Question: I am using yii2 with bootstrap.
When replacing a regular input field with a select2 widget it "destroys" my page layout:

The html code of the region is:
'''
<div class="col-md-4">
<div class="panel panel-primary" style="padding: 10px;">
<div class="form-horizontal" role="form">
<div class="form-group form-group-sm">
<label class="col-sm-4 control-label" for="formGroupInputSmall">Vendor:</label>
<div class="col-xs-8">
<?php
echo $form->field($model, 'vendor_id', ['template' => "{input}"])->widget(Select2::classname(), [
'options' => ['placeholder' => 'Search for a vendor ...'],
'pluginOptions' => [
'allowClear' => true,
'minimumInputLength' => 3,
'ajax' => [
'url' => $url,
'dataType' => 'json',
'size' => Select2::SMALL,
'data' => new JsExpression('function(term,page) { return {search:term}; }'),
'results' => new JsExpression('function(data,page) { return {results:data.results}; }'),
],
'initSelection' => new JsExpression($initScript)
],
]);
?>
<!-- <input class="form-control" type="text" id="formGroupInputSmall"-->
<!-- placeholder="please enter vendor">-->
</div>
</div>
<div class="form-group form-group-sm">
<label class="col-sm-4 control-label" for="formGroupInputSmall">Vendor PO
Number:</label>
<div class="col-xs-8">
<input class="form-control" type="text" id="formGroupInputSmall"
placeholder="">
</div>
</div>
<div class="form-group form-group-sm">
<label class="col-sm-4 control-label" for="formGroupInputSmall">Vendor Inv. No:</label>
<div class="col-xs-8">
<input class="form-control" type="text" id="formGroupInputSmall" placeholder="">
</div>
</div>
<div class="form-group form-group-sm">
<label class="col-sm-4 control-label" for="formGroupInputSmall">Vendor Inv.
Date:</label>
<div class="col-xs-8">
<input class="form-control" type="text" id="formGroupInputSmall"
placeholder="12/18/2014">
</div>
</div>
</div>
</div>
</div>
'''
How can i change the styles on the select2 so that it fits again in my layout?
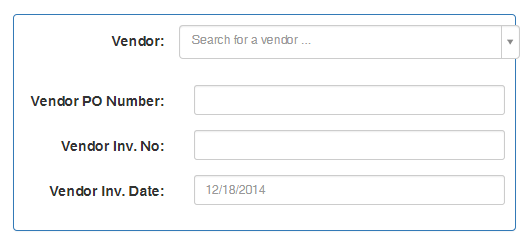
Answer: Had a similar problem (not with Select2, but with another Krajee-widget).
What fixed it for me was to put each line in
'''
<div class="row">
Label
Input
</div>
'''